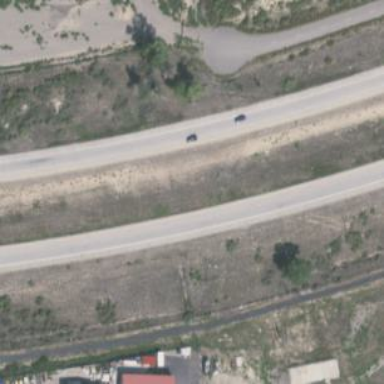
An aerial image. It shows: Asphalt motorway.